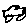
Label: car